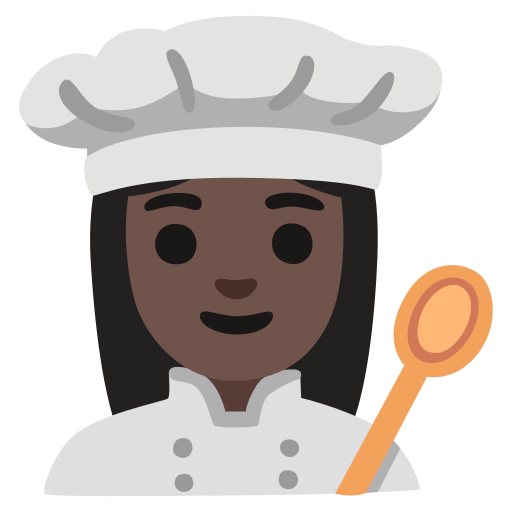
Emoji: 👩🏿‍🍳